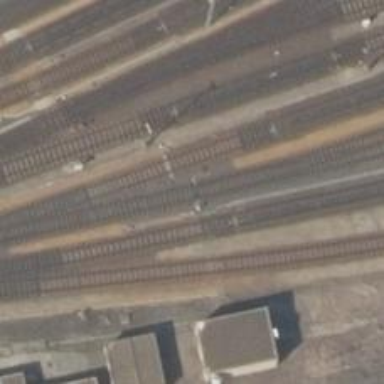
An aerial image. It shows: Railway yard used for servicing trains.